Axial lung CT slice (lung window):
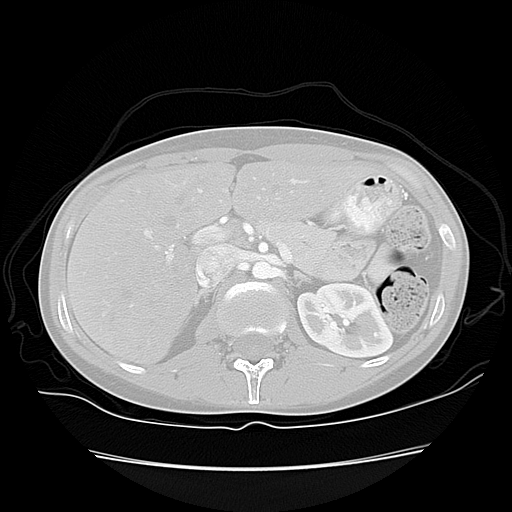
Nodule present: no